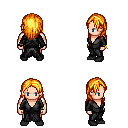
a pixel art fantasy rpg character, male body template, human, light skin, gray robe, metal pants, light blonde long hairstyle, bracelets, black shoes, four views (front, back, left, right), 2x2 character sprite sheet, small pixel art, hard edges, no anti-aliasing